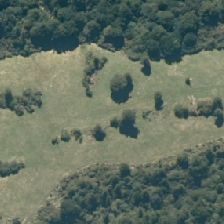
Land cover: high_producing_grassland